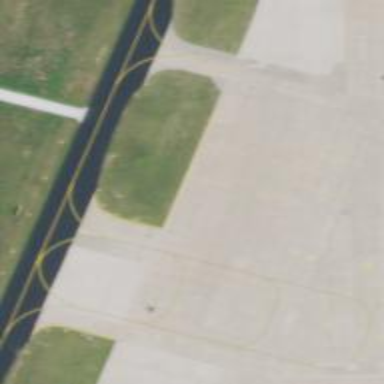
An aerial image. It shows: Apron at the airport.